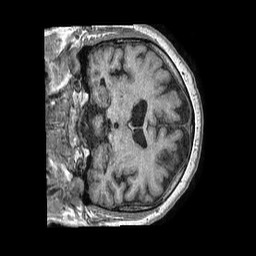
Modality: T1w
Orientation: coronal
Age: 64
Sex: male
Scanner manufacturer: philips
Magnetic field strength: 1.5 T
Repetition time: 0.007785 s
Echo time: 0.003618 s